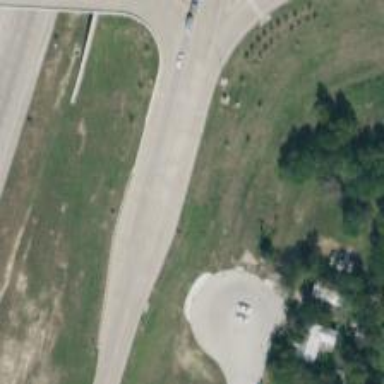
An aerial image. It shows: Secondary road with frontage road alongside.